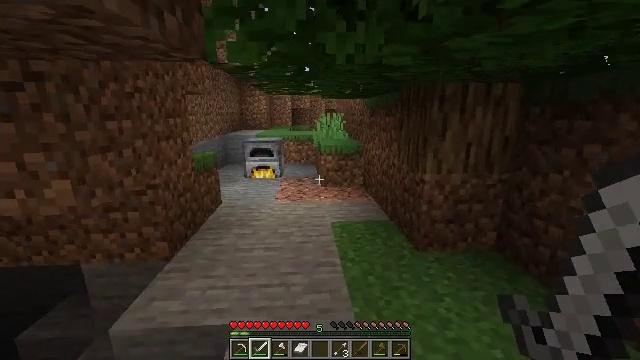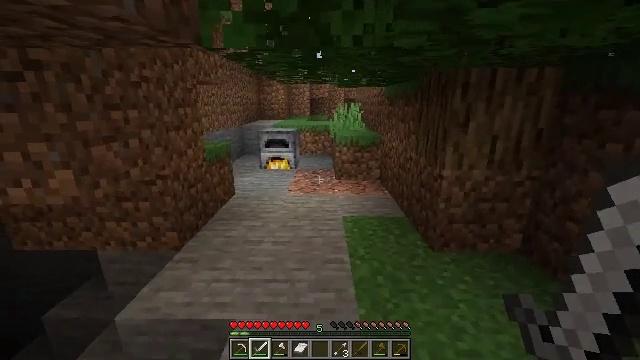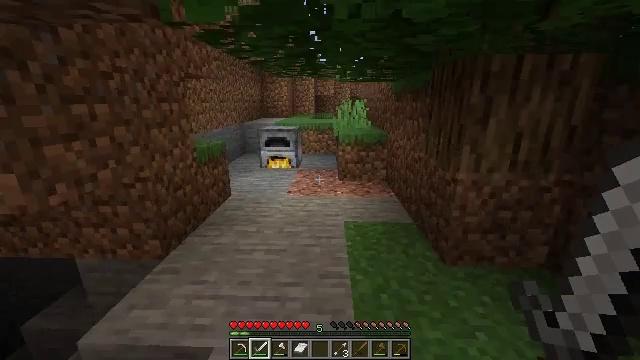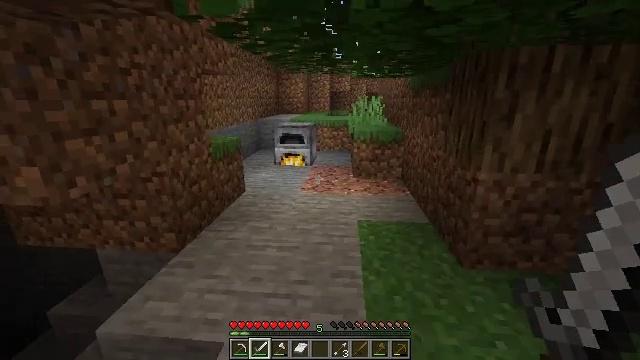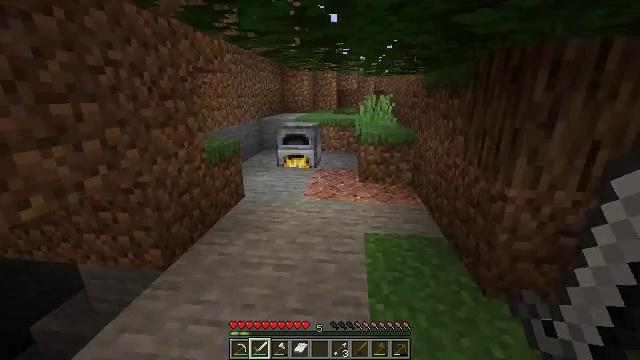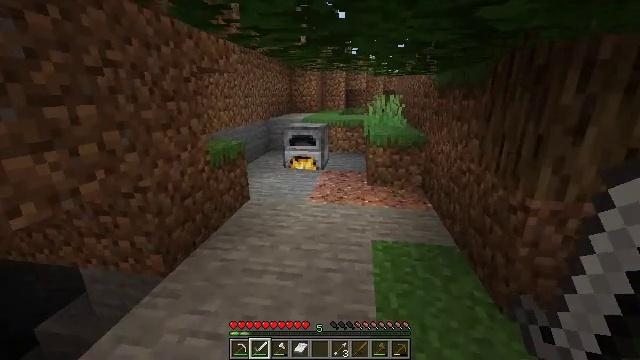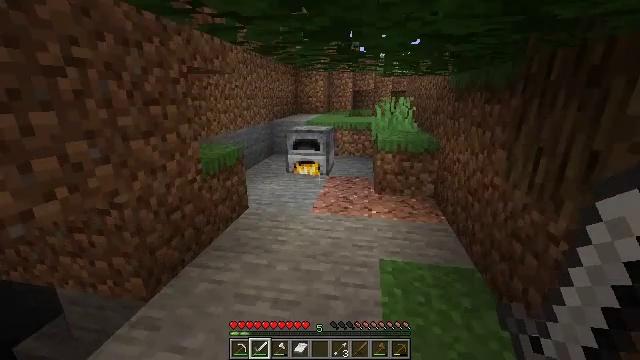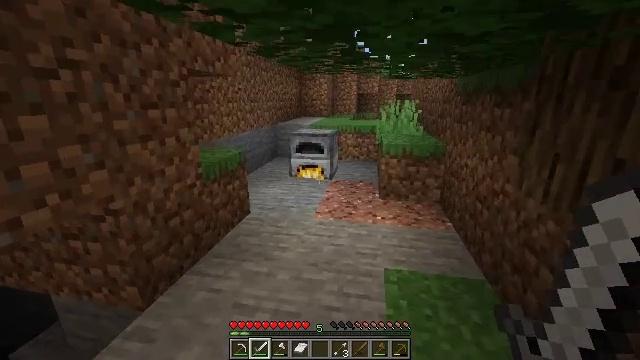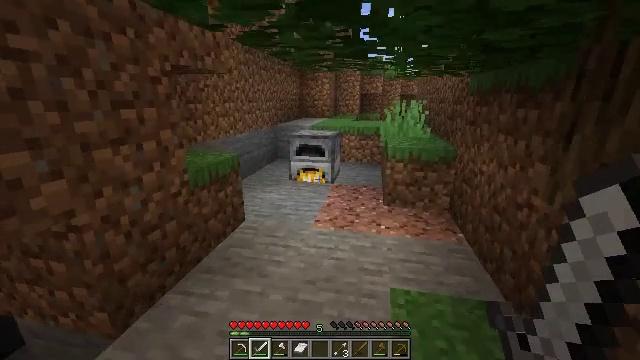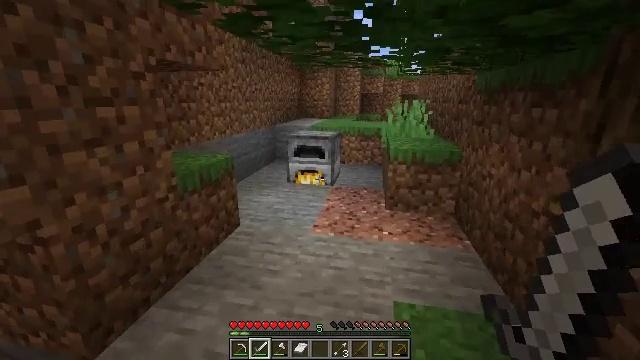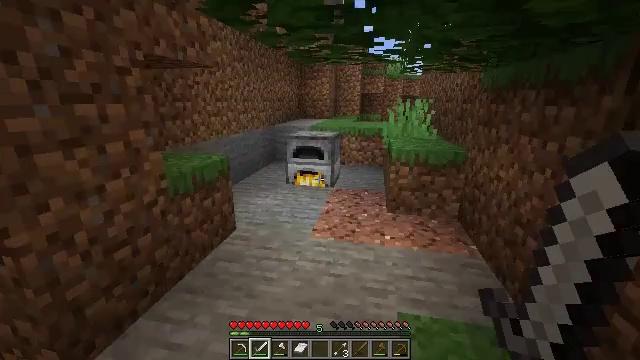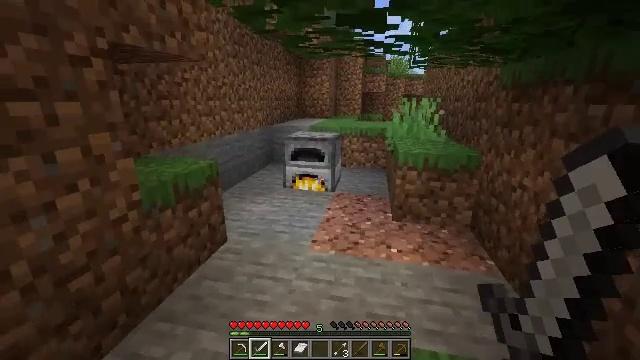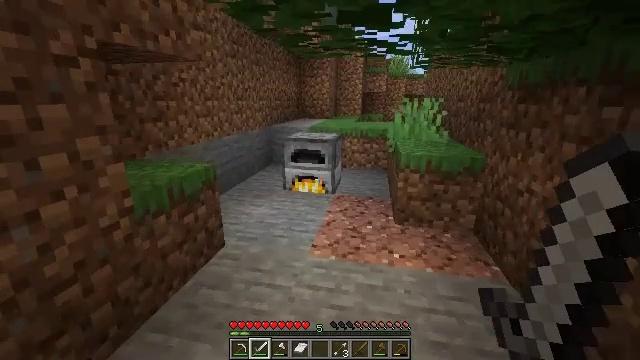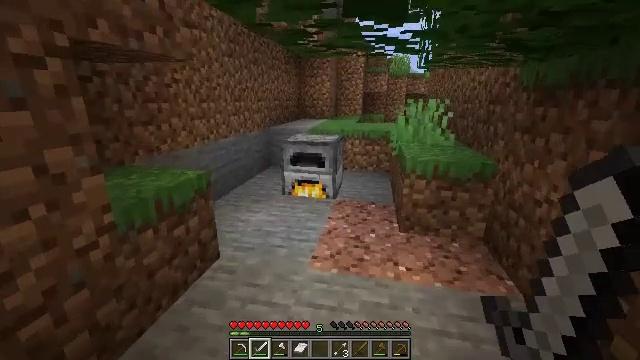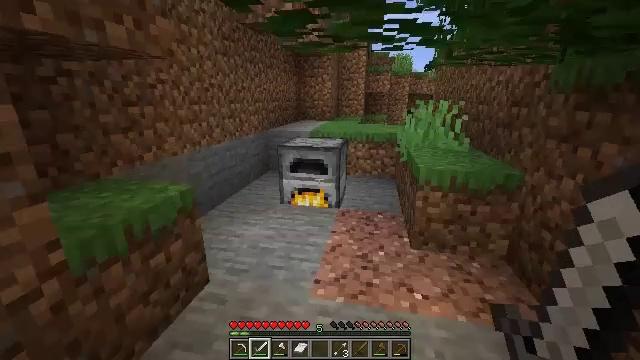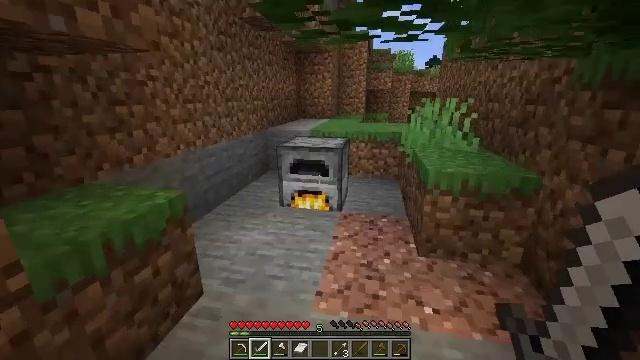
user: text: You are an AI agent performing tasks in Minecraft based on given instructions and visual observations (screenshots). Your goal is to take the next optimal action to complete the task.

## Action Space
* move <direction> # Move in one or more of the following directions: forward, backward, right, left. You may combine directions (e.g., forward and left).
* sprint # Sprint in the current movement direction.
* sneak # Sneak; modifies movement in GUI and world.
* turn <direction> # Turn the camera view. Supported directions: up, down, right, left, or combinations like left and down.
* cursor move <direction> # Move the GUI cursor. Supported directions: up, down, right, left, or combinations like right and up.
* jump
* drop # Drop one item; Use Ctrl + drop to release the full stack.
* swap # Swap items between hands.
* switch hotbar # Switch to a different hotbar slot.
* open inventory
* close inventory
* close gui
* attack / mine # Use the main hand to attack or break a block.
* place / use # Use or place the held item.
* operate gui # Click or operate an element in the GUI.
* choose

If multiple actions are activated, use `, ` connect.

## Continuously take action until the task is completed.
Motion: motion action
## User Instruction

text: Use the furnace to obtain charcoal.
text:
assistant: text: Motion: move forward, turn left and down
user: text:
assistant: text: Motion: move forward, turn left
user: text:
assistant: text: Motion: move forward, turn left
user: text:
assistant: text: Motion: move forward, turn left
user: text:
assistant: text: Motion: move forward, turn left
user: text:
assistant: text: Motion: move forward, turn left
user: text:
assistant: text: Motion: move forward
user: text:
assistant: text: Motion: move forward
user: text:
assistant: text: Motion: move forward
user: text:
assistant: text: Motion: move forward
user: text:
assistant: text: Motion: move forward
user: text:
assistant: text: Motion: move forward
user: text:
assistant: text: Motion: move forward
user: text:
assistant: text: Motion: move forward
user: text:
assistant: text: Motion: move forward
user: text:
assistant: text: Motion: move forward
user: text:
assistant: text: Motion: move forward
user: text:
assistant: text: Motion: move forward, turn down
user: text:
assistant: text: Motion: move forward, turn down
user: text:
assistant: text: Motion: move forward, turn down
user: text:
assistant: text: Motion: use / place
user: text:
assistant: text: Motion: use / place
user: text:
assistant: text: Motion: no_op
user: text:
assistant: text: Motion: no_op
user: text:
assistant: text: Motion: no_op
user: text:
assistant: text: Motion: open gui
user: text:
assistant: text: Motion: no_op
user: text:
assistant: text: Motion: no_op
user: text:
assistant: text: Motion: no_op
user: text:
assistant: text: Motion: no_op